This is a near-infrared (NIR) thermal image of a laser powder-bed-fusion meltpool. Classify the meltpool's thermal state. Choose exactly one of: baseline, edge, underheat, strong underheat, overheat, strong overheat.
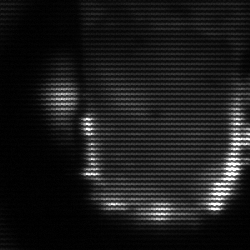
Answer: baseline